Question: In the below query I need to take only one record which is the latest phDate.
'''
WITH TEMP_PAT_PIP_AddedBy
AS (
SELECT S.ppId
,(
SELECT PersonID
FROM [PFMADestination].[dbo].PERSON
WHERE SourceType = 'user_Users'
AND SourceId = S.uuId
) AS AddedByToStore
,phDate
FROM [PFMADestination].[dbo].PatientPIP D
INNER JOIN [PFMAOldProd].[dbo].pat_History S ON S.ppId = D.PatientId
AND phEvent = 'PIP-info uppdaterad'
)
--select * from TEMP_PAT_PIP_AddedBy order by ppId, phDate desc
UPDATE P
SET AddedBy = ISNULL(AddedByToStore, 1), Date=phDate
FROM TEMP_PAT_PIP_AddedBy T
INNER JOIN [PFMADestination].[dbo].[PatientPIP] P ON T.ppId = P.PatientId
'''
Take only latest phDate for each ppId and ignore other if its more than 1 record then update it.

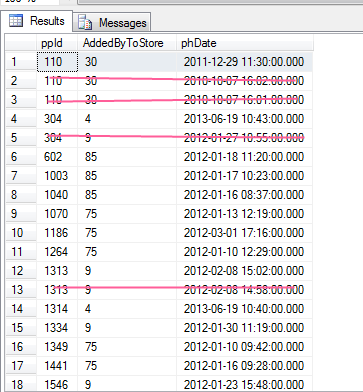
Answer: Using partition by clause you can get expected output. Try following query :
'''
WITH TEMP_PAT_PIP_AddedBy
AS (
SELECT S.ppId
,(
SELECT PersonID
FROM [PFMADestination].[dbo].PERSON
WHERE SourceType = 'user_Users'
AND SourceId = S.uuId
) AS AddedByToStore
,phDate , ROW_NUMBER() OVER(PARTITION BY S.ppId ORDER BY phDate DESC) AS NUM
FROM [PFMADestination].[dbo].PatientPIP D
INNER JOIN [PFMAOldProd].[dbo].pat_History S ON S.ppId = D.PatientId
AND phEvent = 'PIP-info uppdaterad'
)
UPDATE P
SET AddedBy = ISNULL(AddedByToStore, 1), Date=phDate
FROM TEMP_PAT_PIP_AddedBy T
INNER JOIN [PFMADestination].[dbo].[PatientPIP] P
ON T.ppId = P.PatientId AND T.NUM=1
'''